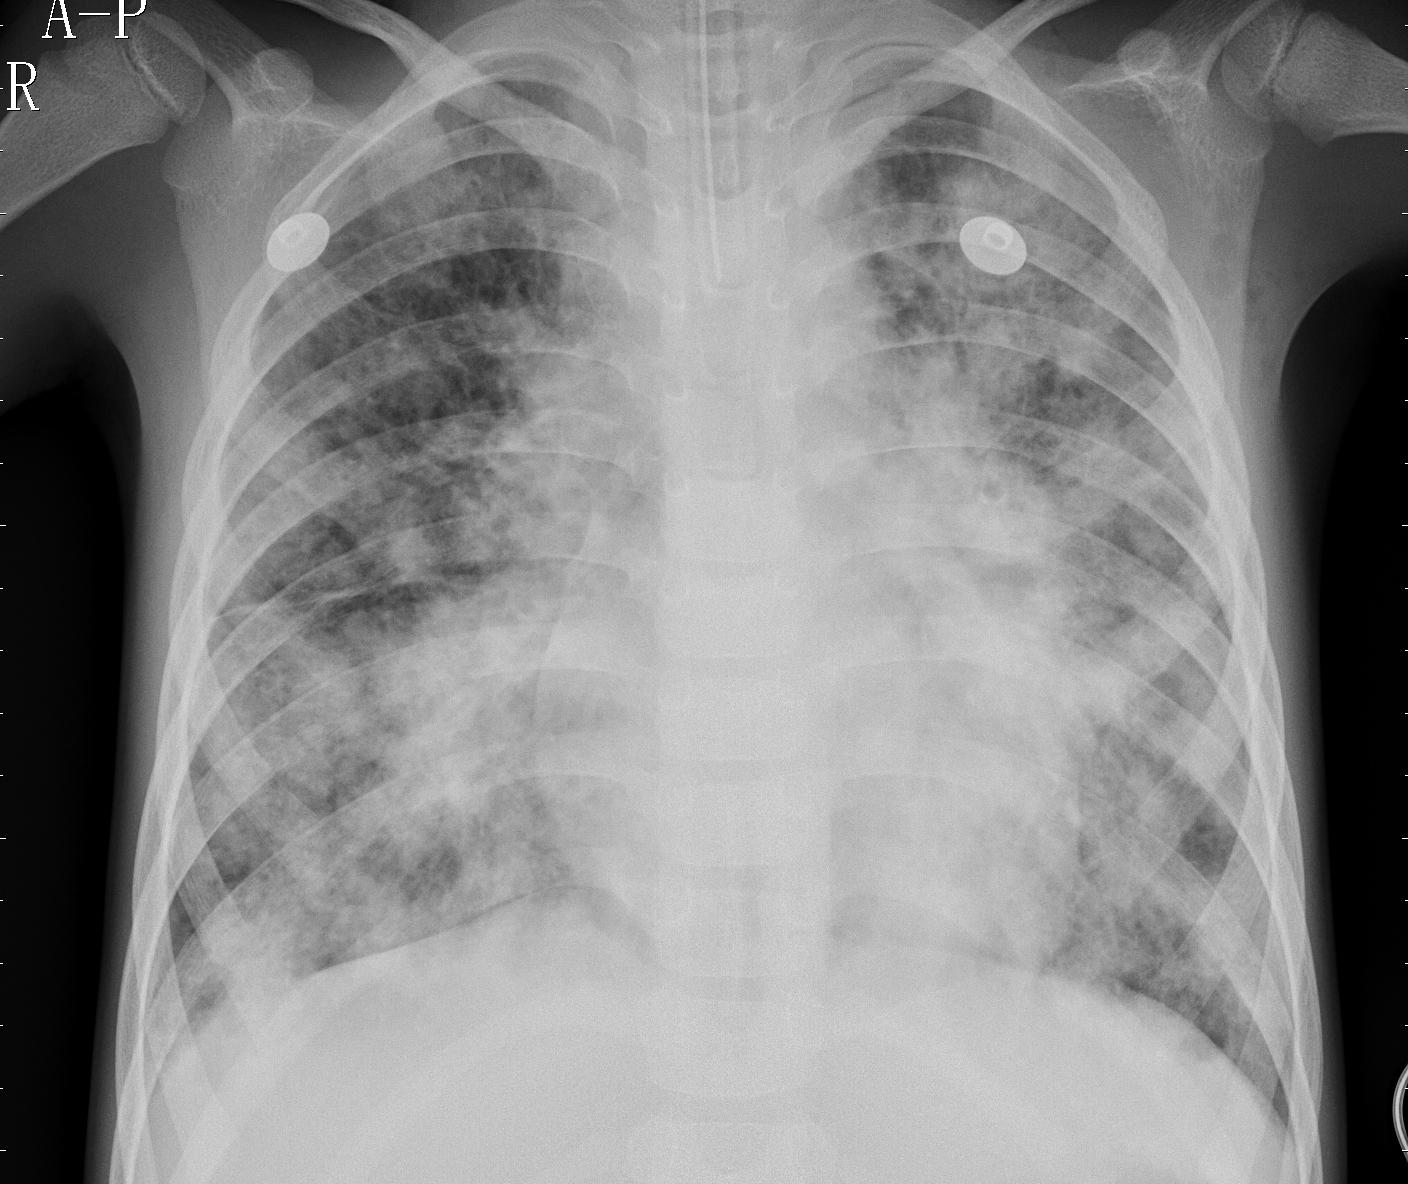
Diagnosis: PNEUMONIA